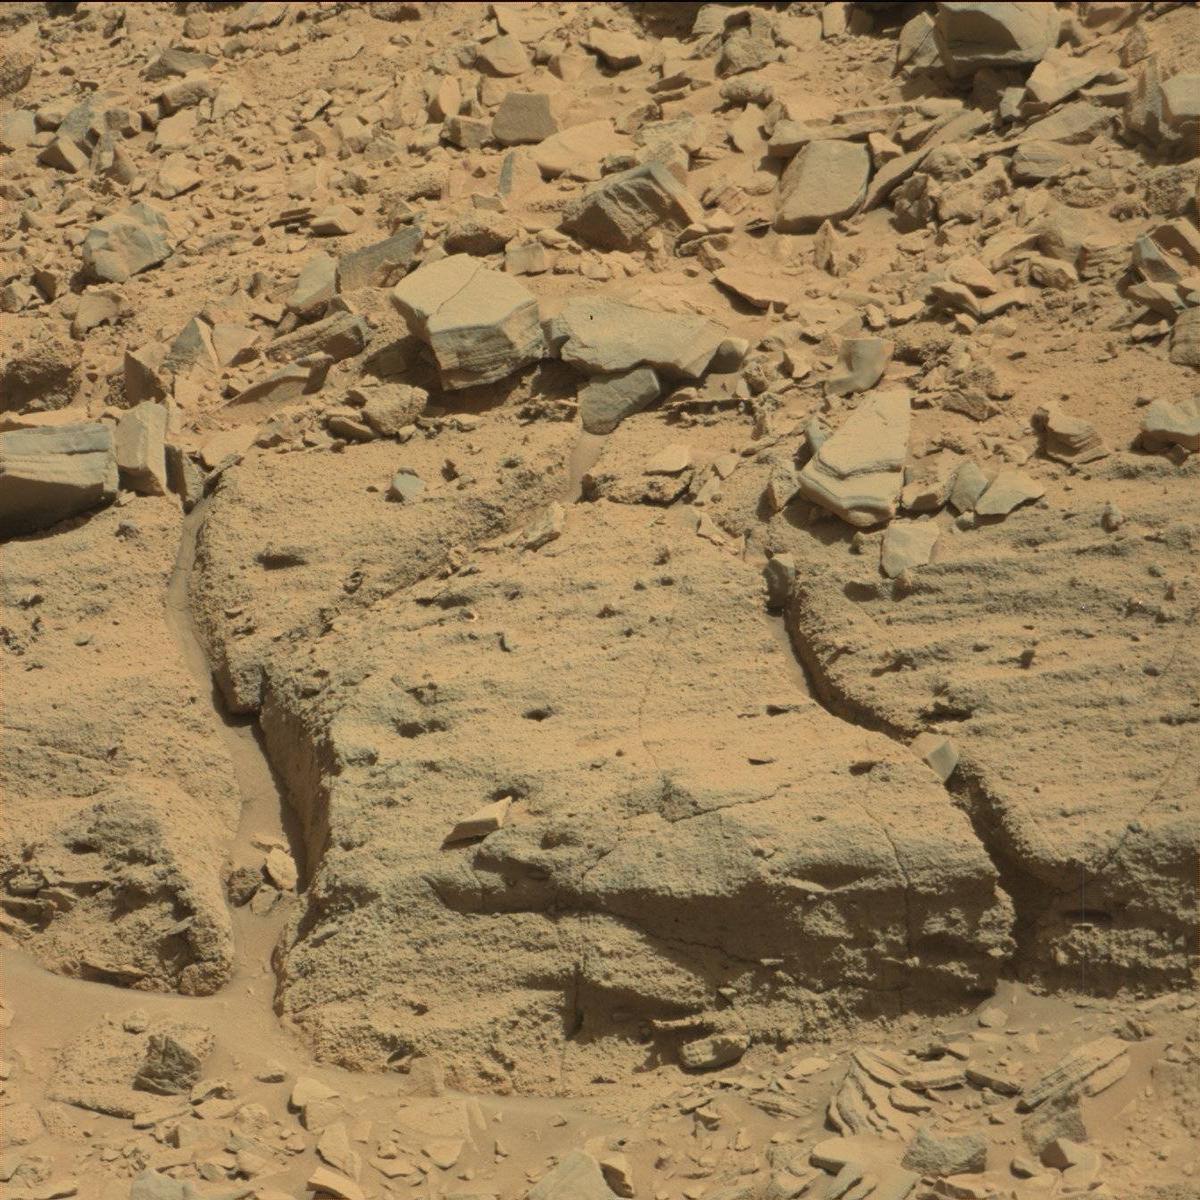
Terrain classes present: Bedrock, Rock, Sand / Soil